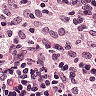
Metastatic tissue present: no